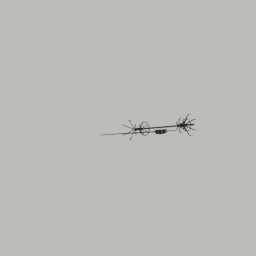
Label: decoration